Interaction volume radius: 10 \u00c5
Interaction volume height: 15 \u00c5
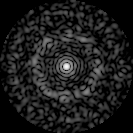
Disorder parameter: 0.8324